Question:
There is this white vertical strip overlapping all the greenish imageviews as shown in the image. I am using API Level 14 and using ExpandableListView to do the code as shown in the image. Any Ideas?
Also the problem Happens only on API 14, but when I use an Emulator with API 21 everything seems to work fine.
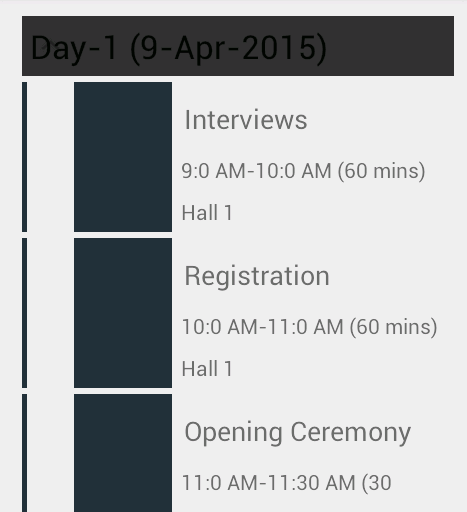
Answer: The 'childIndicator' is rendered at the edge of the view. Typically this is a 9-patch for the "expand" icon, but in this case you have set it to be a color. You should set it to '@null' (or '@empty' if your SDK tools are up-to-date) if you do not want to show an indicator.
'''
<ExpandableListView
...
android:childIndicator="@null" />
'''
As a side note, the '@empty' value was added in API 22 to indicate an explicit empty value, rather than '@null' which may result in a default value being used.